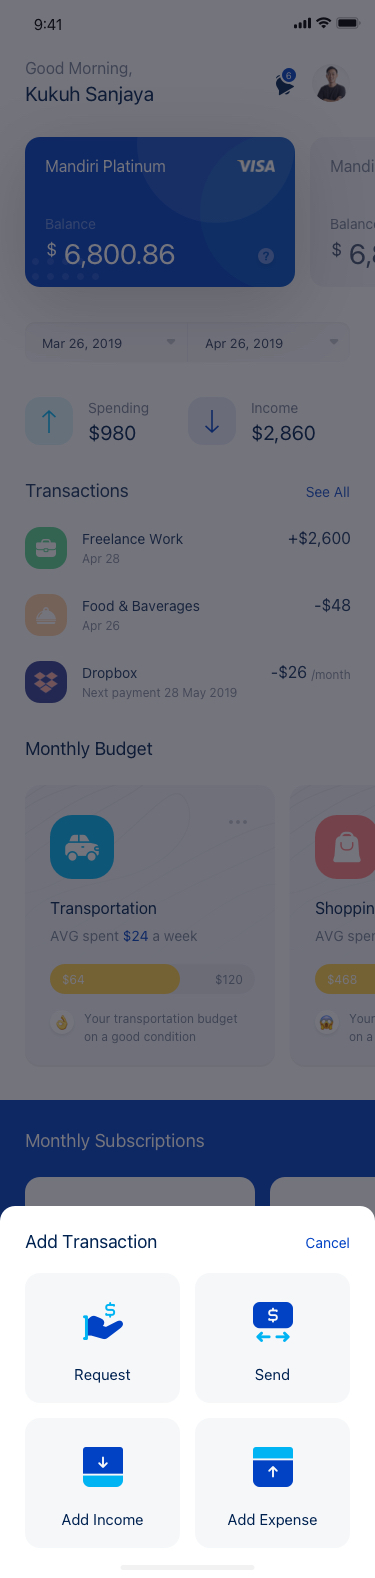
Text in this UI design:
Good Morning,
Kukuh Sanjaya
Mar 26, 2019
Apr 26, 2019
Spending
$980
Income
$2,860
Mandiri Finance
Balance
6,800.86
$
Mandiri Platinum
Balance
6,800.86
$
Transactions
See All
Freelance Work
+$2,600
Apr 28
Food & Baverages
-$48
Apr 26
Dropbox
/month
-$26
Next payment 28 May 2019
Monthly Budget
Transportation
AVG spent $24 a week
$64
$120
Your transportation budget on a good condition
👌
Shopping
AVG spent $86 a week
$468
Your transportation budget on a good condition
😱
Monthly Subscriptions
Spotify Premium
Next payment on 26 May
$24
Pay now $24
Dropbox Exclusive
Next payment on 28 May
$64
Pay now $64
Add Transaction
Cancel
Request
Send
Add Income
Add Expense